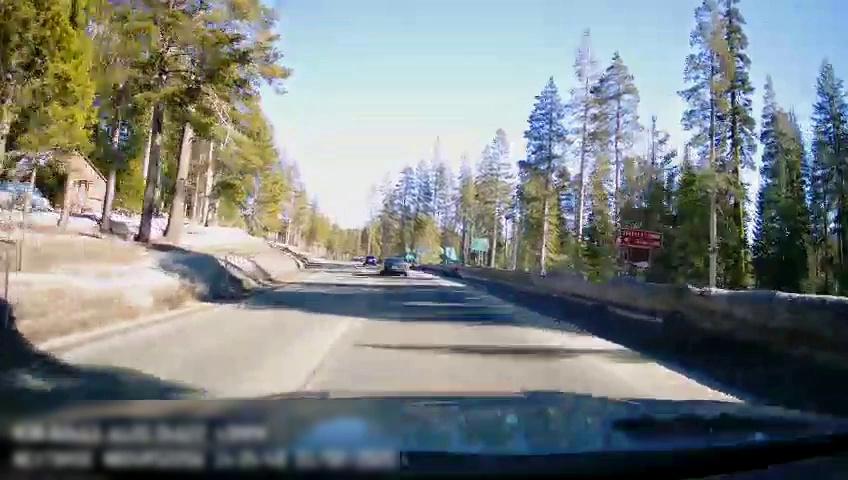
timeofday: Day
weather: Snowy
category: Drivable Space
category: Vehicles | Car
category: Vehicles | Car
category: Traffic | Signs